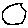
Label: circle